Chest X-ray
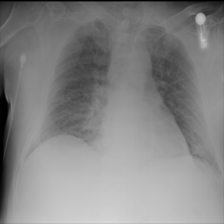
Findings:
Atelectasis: positive
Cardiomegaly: negative
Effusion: negative
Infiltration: negative
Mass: negative
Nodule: negative
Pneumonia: negative
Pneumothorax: negative
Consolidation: negative
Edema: negative
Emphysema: negative
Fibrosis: negative
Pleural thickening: negative
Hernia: negative